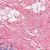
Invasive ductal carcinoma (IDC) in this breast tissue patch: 0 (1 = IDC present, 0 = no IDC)